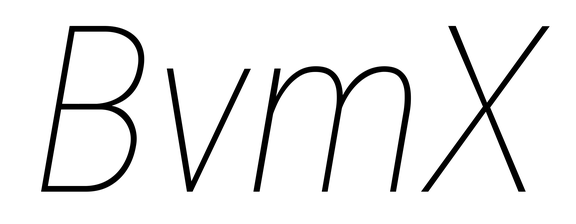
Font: Roboto-Italic_Condensed_Thin_Italic